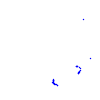
Particle: proton